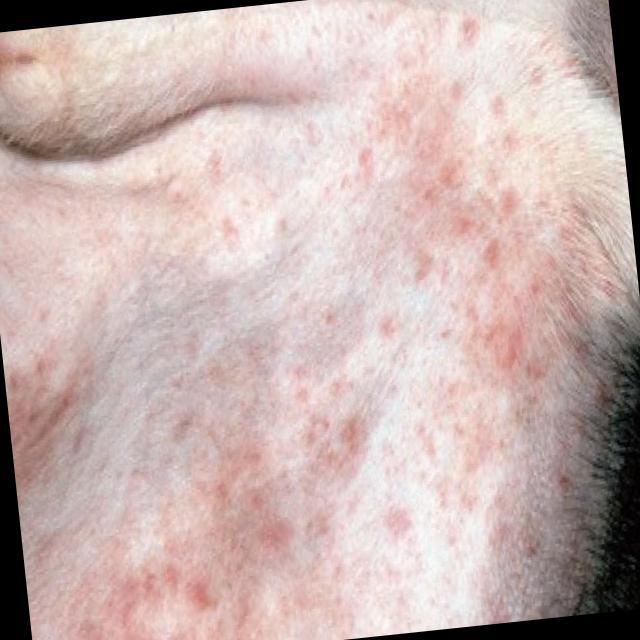
Canine hypersensitivity reaction — allergic skin response with urticaria, erythema, pruritus, and angioedema. May be food, environmental, or flea allergy related.